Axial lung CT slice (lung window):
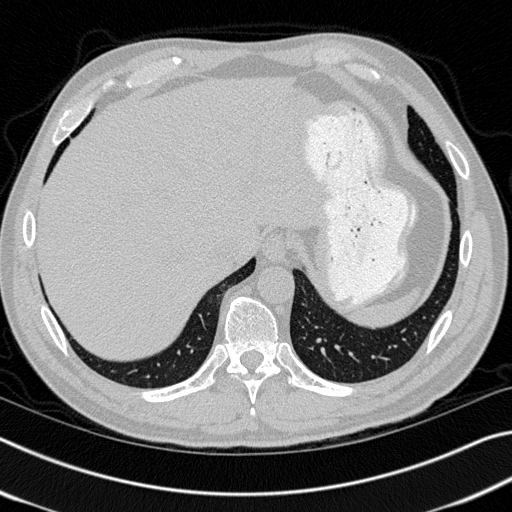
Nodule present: no